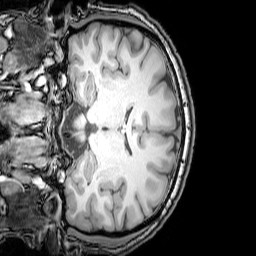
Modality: T1w
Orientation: coronal
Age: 23
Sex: male
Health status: healthy
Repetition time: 0.081 s
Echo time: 0.037 s